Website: apple
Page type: account-selection
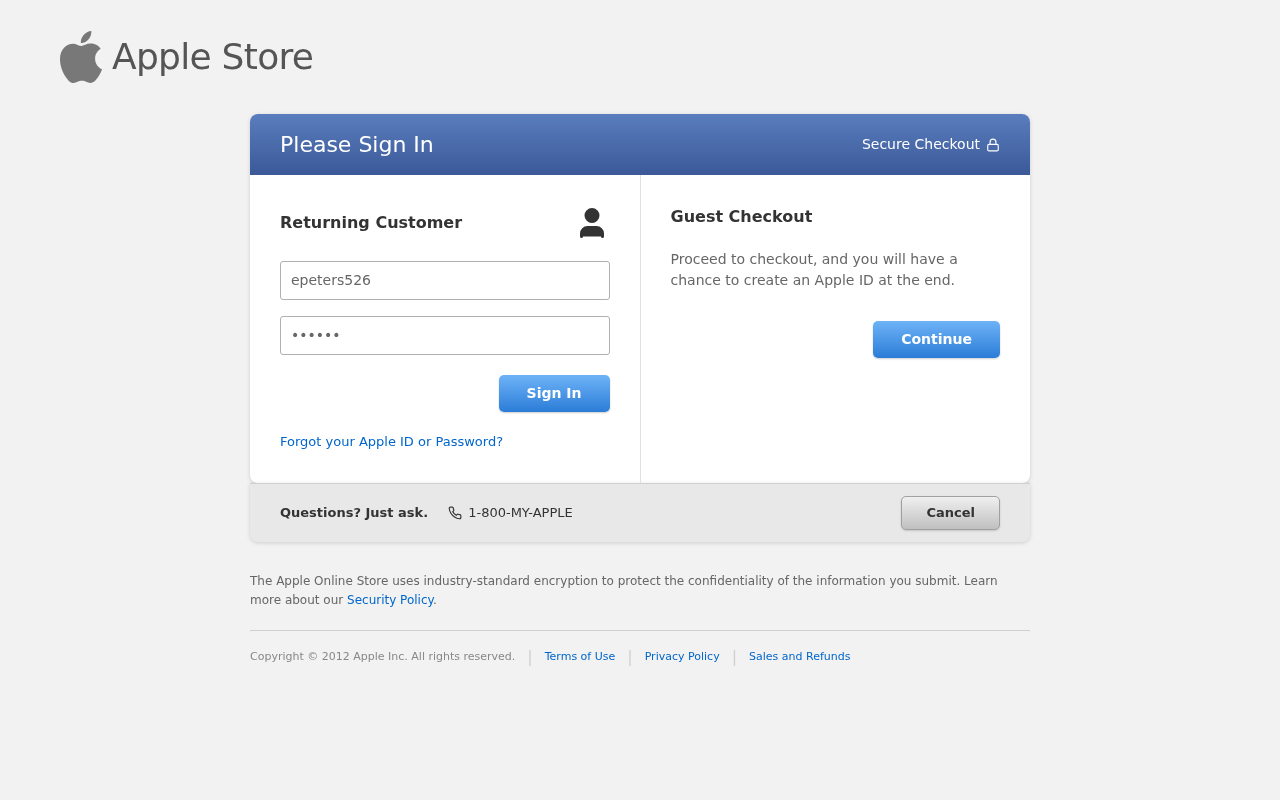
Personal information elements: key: PII_LOGIN_USERNAME
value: epeters526